Aerial crown-view tile of a tropical tree (Barro Colorado Island, Panama), acquired 20250317:
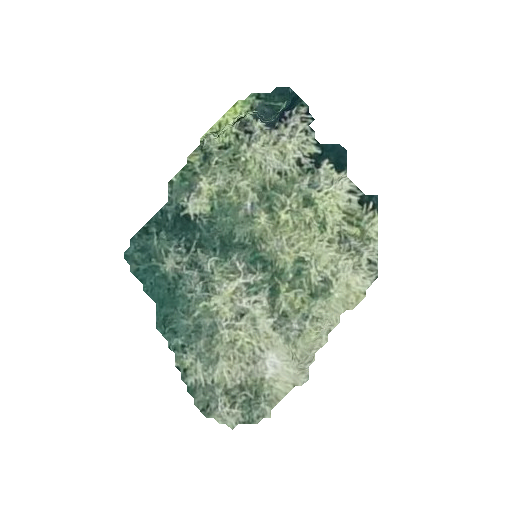
Species: Quararibea stenophylla
GBIF accepted scientific name: Quararibea stenophylla
Crown area: 79.653 m²